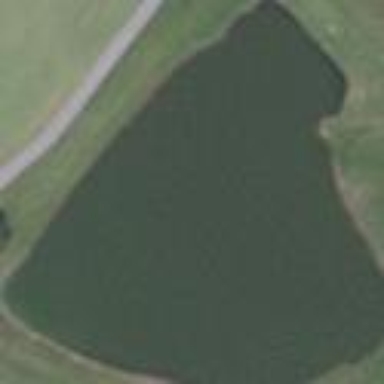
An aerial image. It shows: Water hazard in golf course. The hazard is natural water feature.